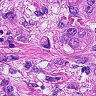
Metastatic tissue present: yes